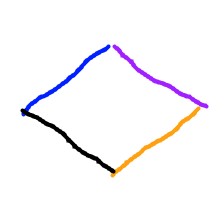
Shape: rhombus